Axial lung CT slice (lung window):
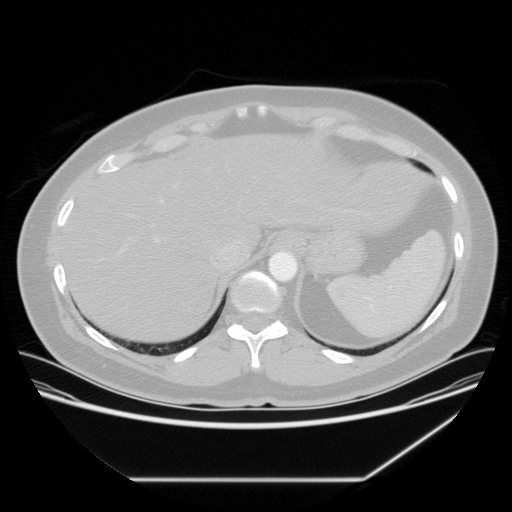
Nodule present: no